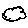
Label: cloud